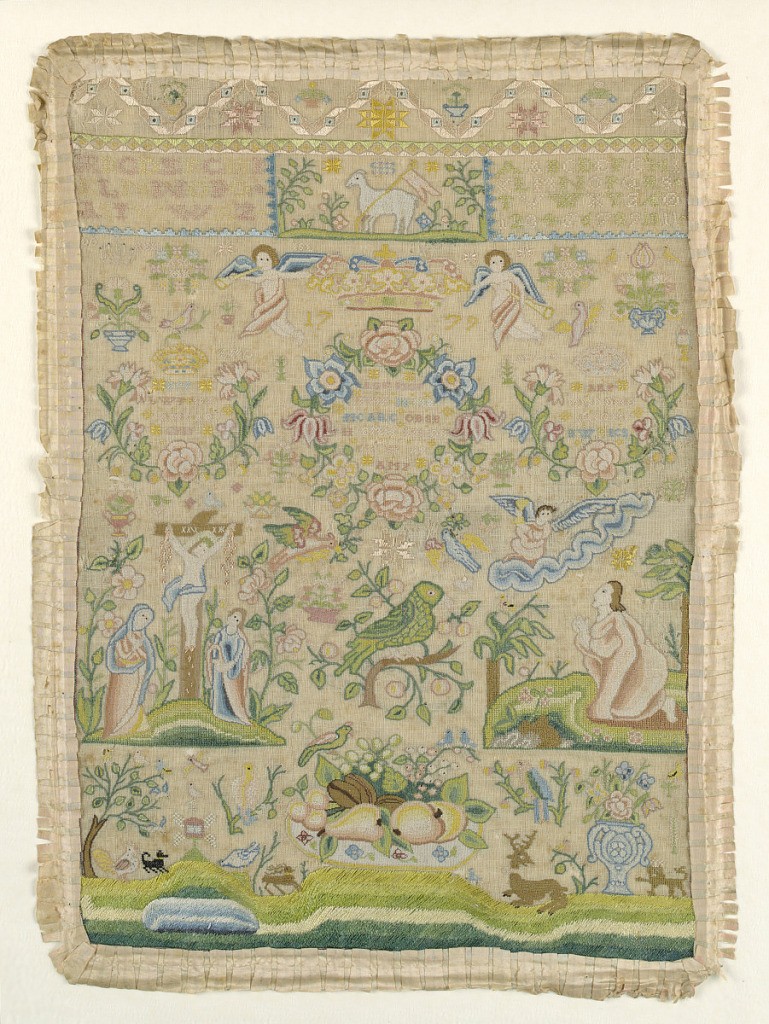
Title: Sampler
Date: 1779
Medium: silk embroidery on wool foundation Technique: embroidered in cross, satin, half cross, tent, back, and eyelet stitches on plain weave foundation
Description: Central wreaths containing initials, middle one crowned with angels, parrot, crucifixion, Christ in the dessert, bowl of fruit.